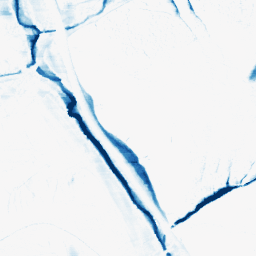
Category: morphological
Decomposition family: morphological_ellipse
Decomposition parameters: operation: closing
width: 5
height: 20
Upsampling method: edge_directed
Upsampling parameters: scale: 4
Upsampling scale: 4